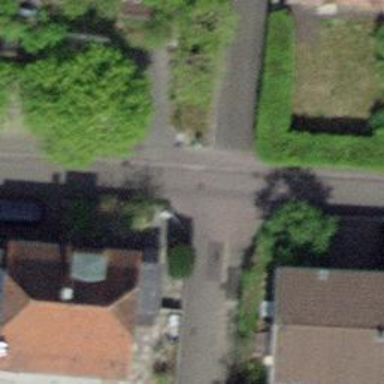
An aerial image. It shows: Asphalt road in residential area.